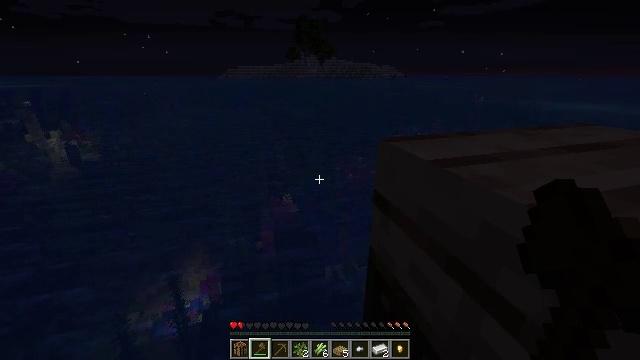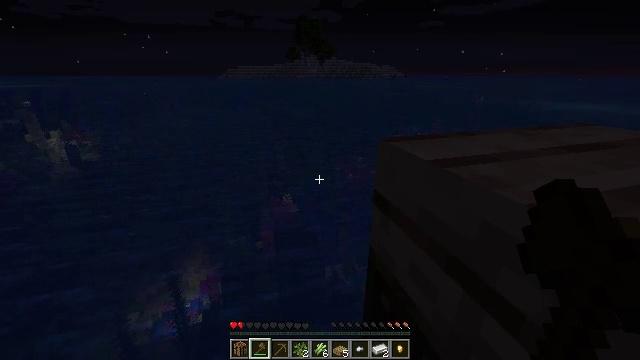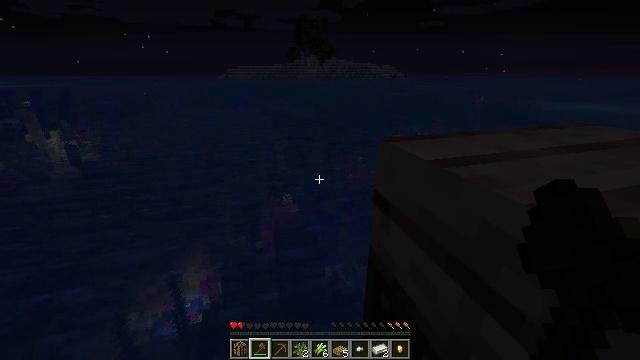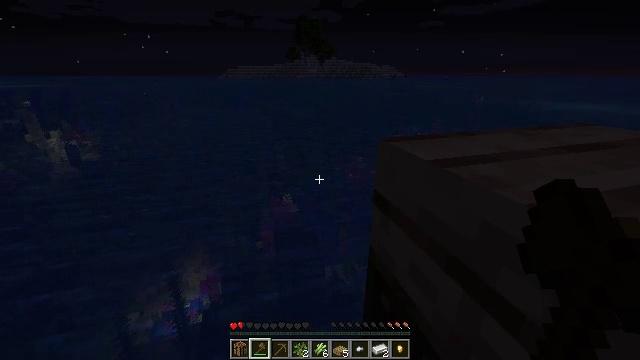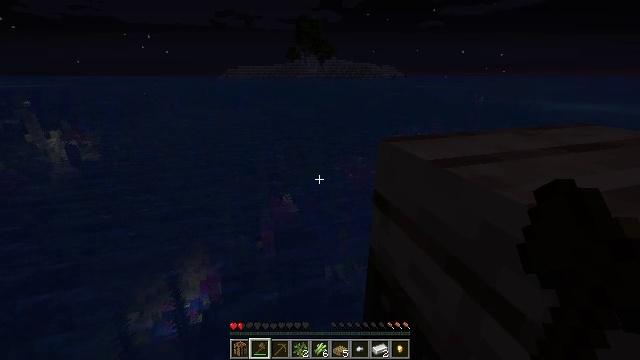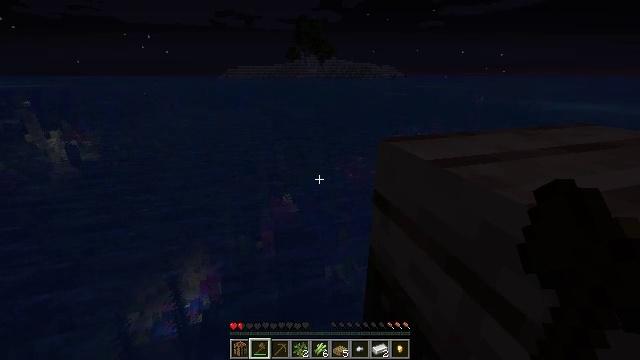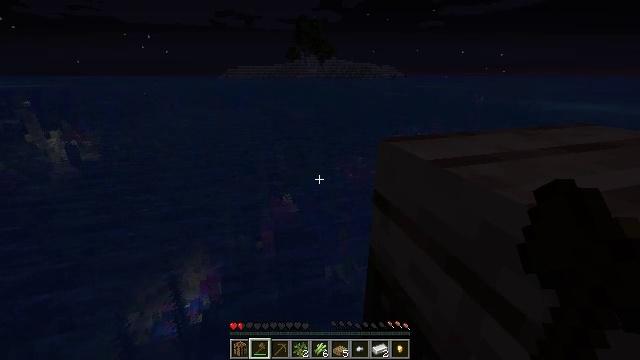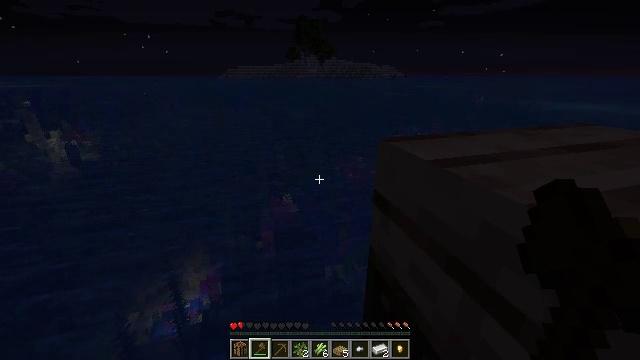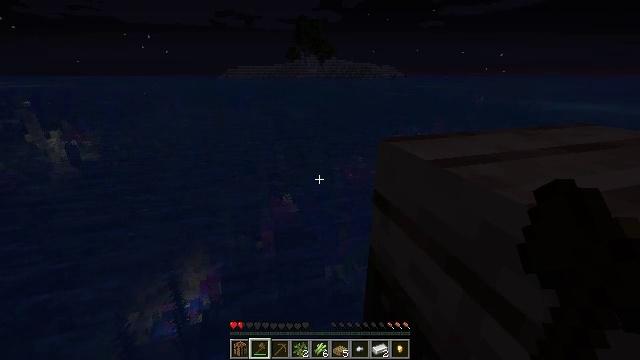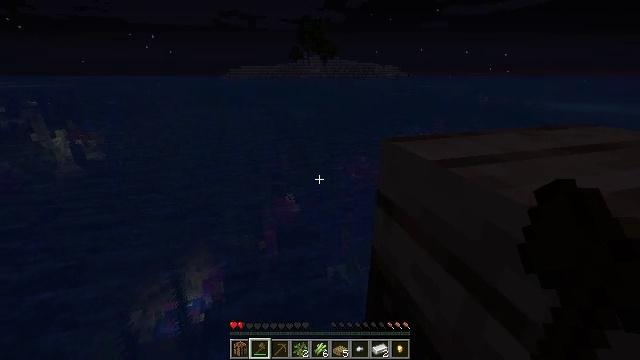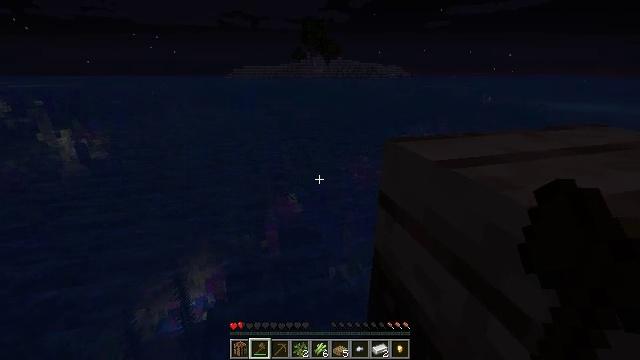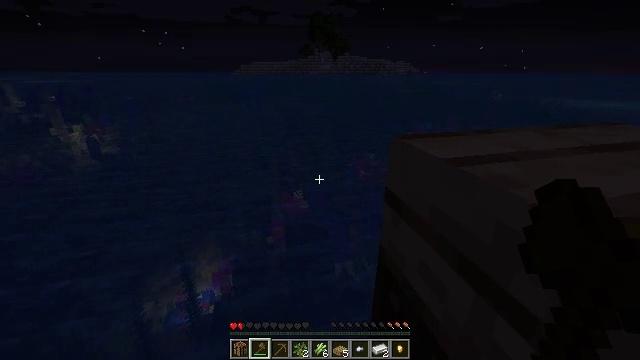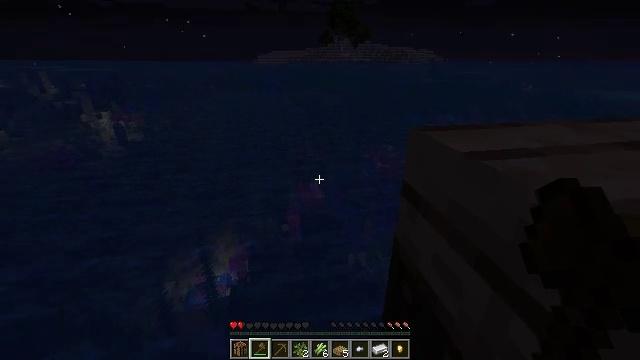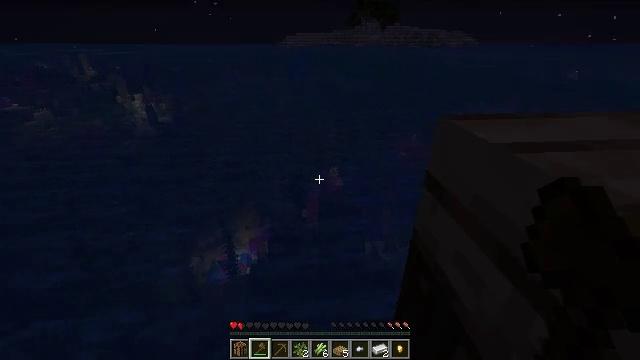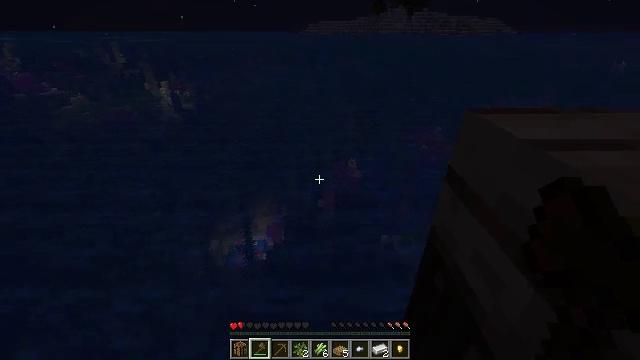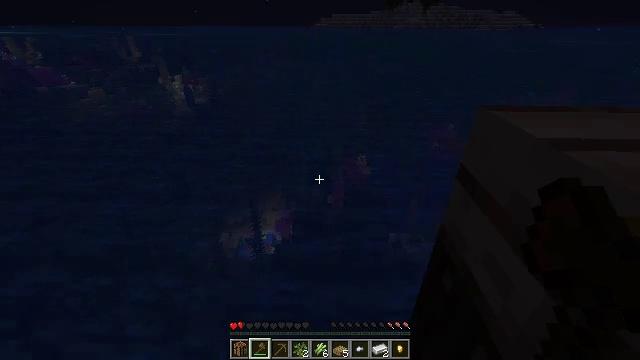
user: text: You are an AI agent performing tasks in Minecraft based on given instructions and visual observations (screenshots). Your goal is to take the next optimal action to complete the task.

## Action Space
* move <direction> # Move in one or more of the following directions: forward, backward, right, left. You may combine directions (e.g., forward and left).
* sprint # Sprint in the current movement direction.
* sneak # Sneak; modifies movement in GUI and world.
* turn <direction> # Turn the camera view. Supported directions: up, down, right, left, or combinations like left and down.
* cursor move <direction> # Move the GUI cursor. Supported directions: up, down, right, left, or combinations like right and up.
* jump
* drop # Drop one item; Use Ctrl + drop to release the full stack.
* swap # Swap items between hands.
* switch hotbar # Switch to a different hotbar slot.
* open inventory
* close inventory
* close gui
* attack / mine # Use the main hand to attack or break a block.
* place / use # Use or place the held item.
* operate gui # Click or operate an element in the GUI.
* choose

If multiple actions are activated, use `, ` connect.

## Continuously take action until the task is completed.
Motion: motion action
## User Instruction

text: Gather the spruce slab by holding left button.
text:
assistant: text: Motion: no_op
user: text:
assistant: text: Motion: no_op
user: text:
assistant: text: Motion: no_op
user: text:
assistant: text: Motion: no_op
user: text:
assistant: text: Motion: no_op
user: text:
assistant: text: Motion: no_op
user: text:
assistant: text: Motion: no_op
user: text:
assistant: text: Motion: no_op
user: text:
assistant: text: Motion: no_op
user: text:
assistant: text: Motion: no_op
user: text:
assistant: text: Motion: turn left
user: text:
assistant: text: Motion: turn left and down
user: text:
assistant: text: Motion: turn left and down
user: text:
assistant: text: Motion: turn left and down
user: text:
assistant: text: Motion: turn left
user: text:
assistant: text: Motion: no_op
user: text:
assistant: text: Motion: no_op
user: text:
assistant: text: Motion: no_op
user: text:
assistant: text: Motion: no_op
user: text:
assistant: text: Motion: no_op
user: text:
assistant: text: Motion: no_op
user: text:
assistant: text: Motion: no_op
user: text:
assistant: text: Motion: no_op
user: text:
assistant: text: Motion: no_op
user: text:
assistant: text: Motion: no_op
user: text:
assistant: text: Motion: no_op
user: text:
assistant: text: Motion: turn left
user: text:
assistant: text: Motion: turn left and up
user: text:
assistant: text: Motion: turn left and up
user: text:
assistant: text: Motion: no_op